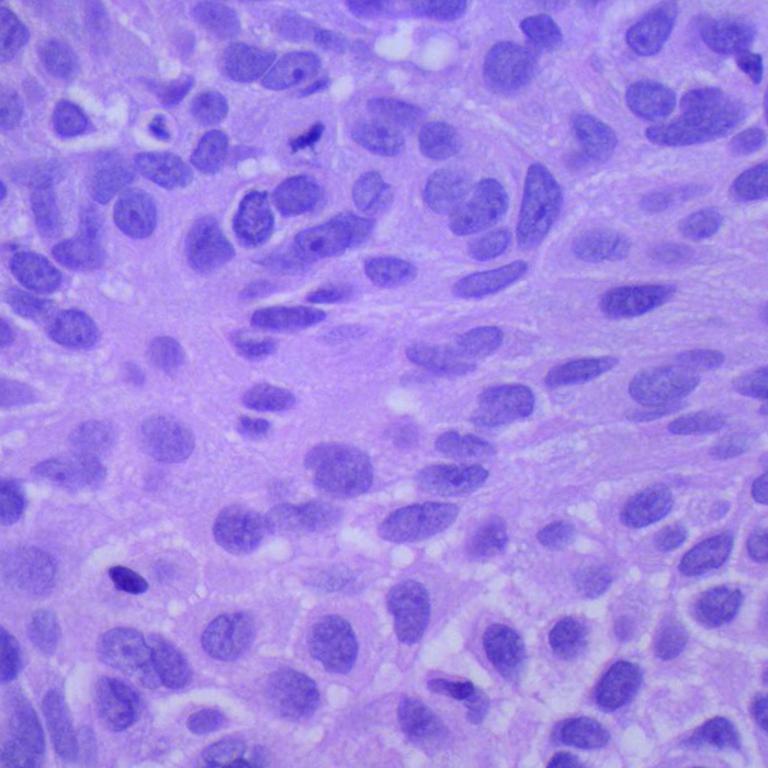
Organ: lung
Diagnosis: squamous carcinomas